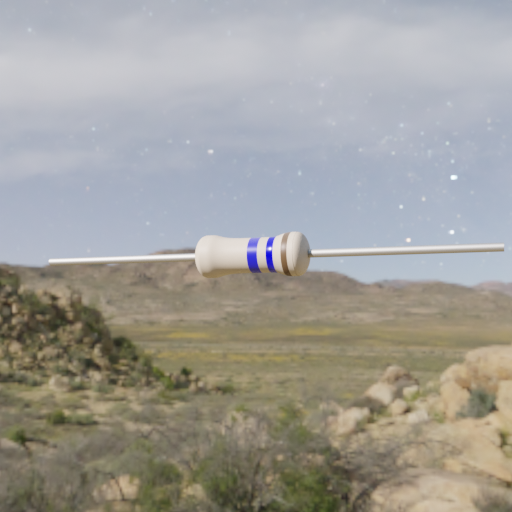
Resistor colour bands (in order): blue, blue, brown